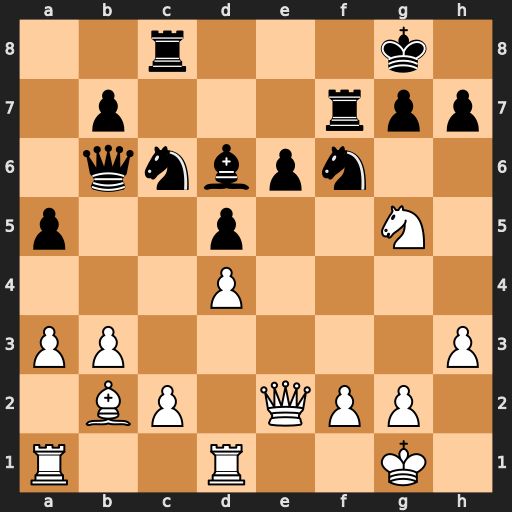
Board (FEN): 2r3k1/1p3rpp/1qnbpn2/p2p2N1/3P4/PP5P/1BP1QPP1/R2R2K1
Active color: w
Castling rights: -
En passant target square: -
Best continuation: Qxe6 Qc7 Nxf7